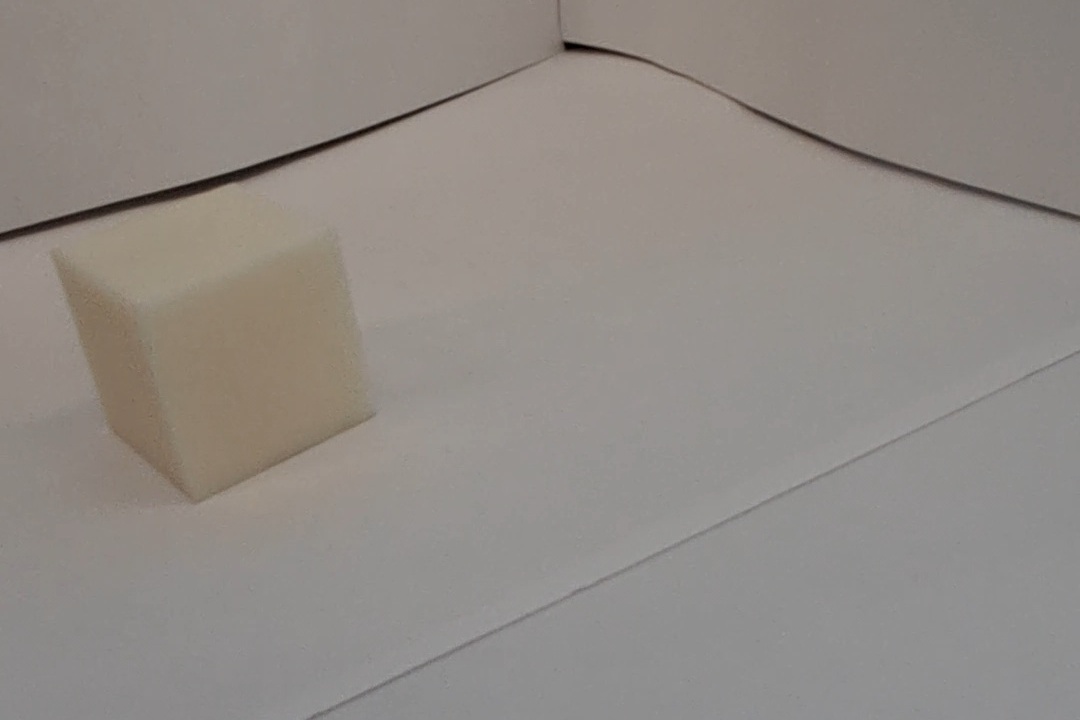
Label: Cuboid